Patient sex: F
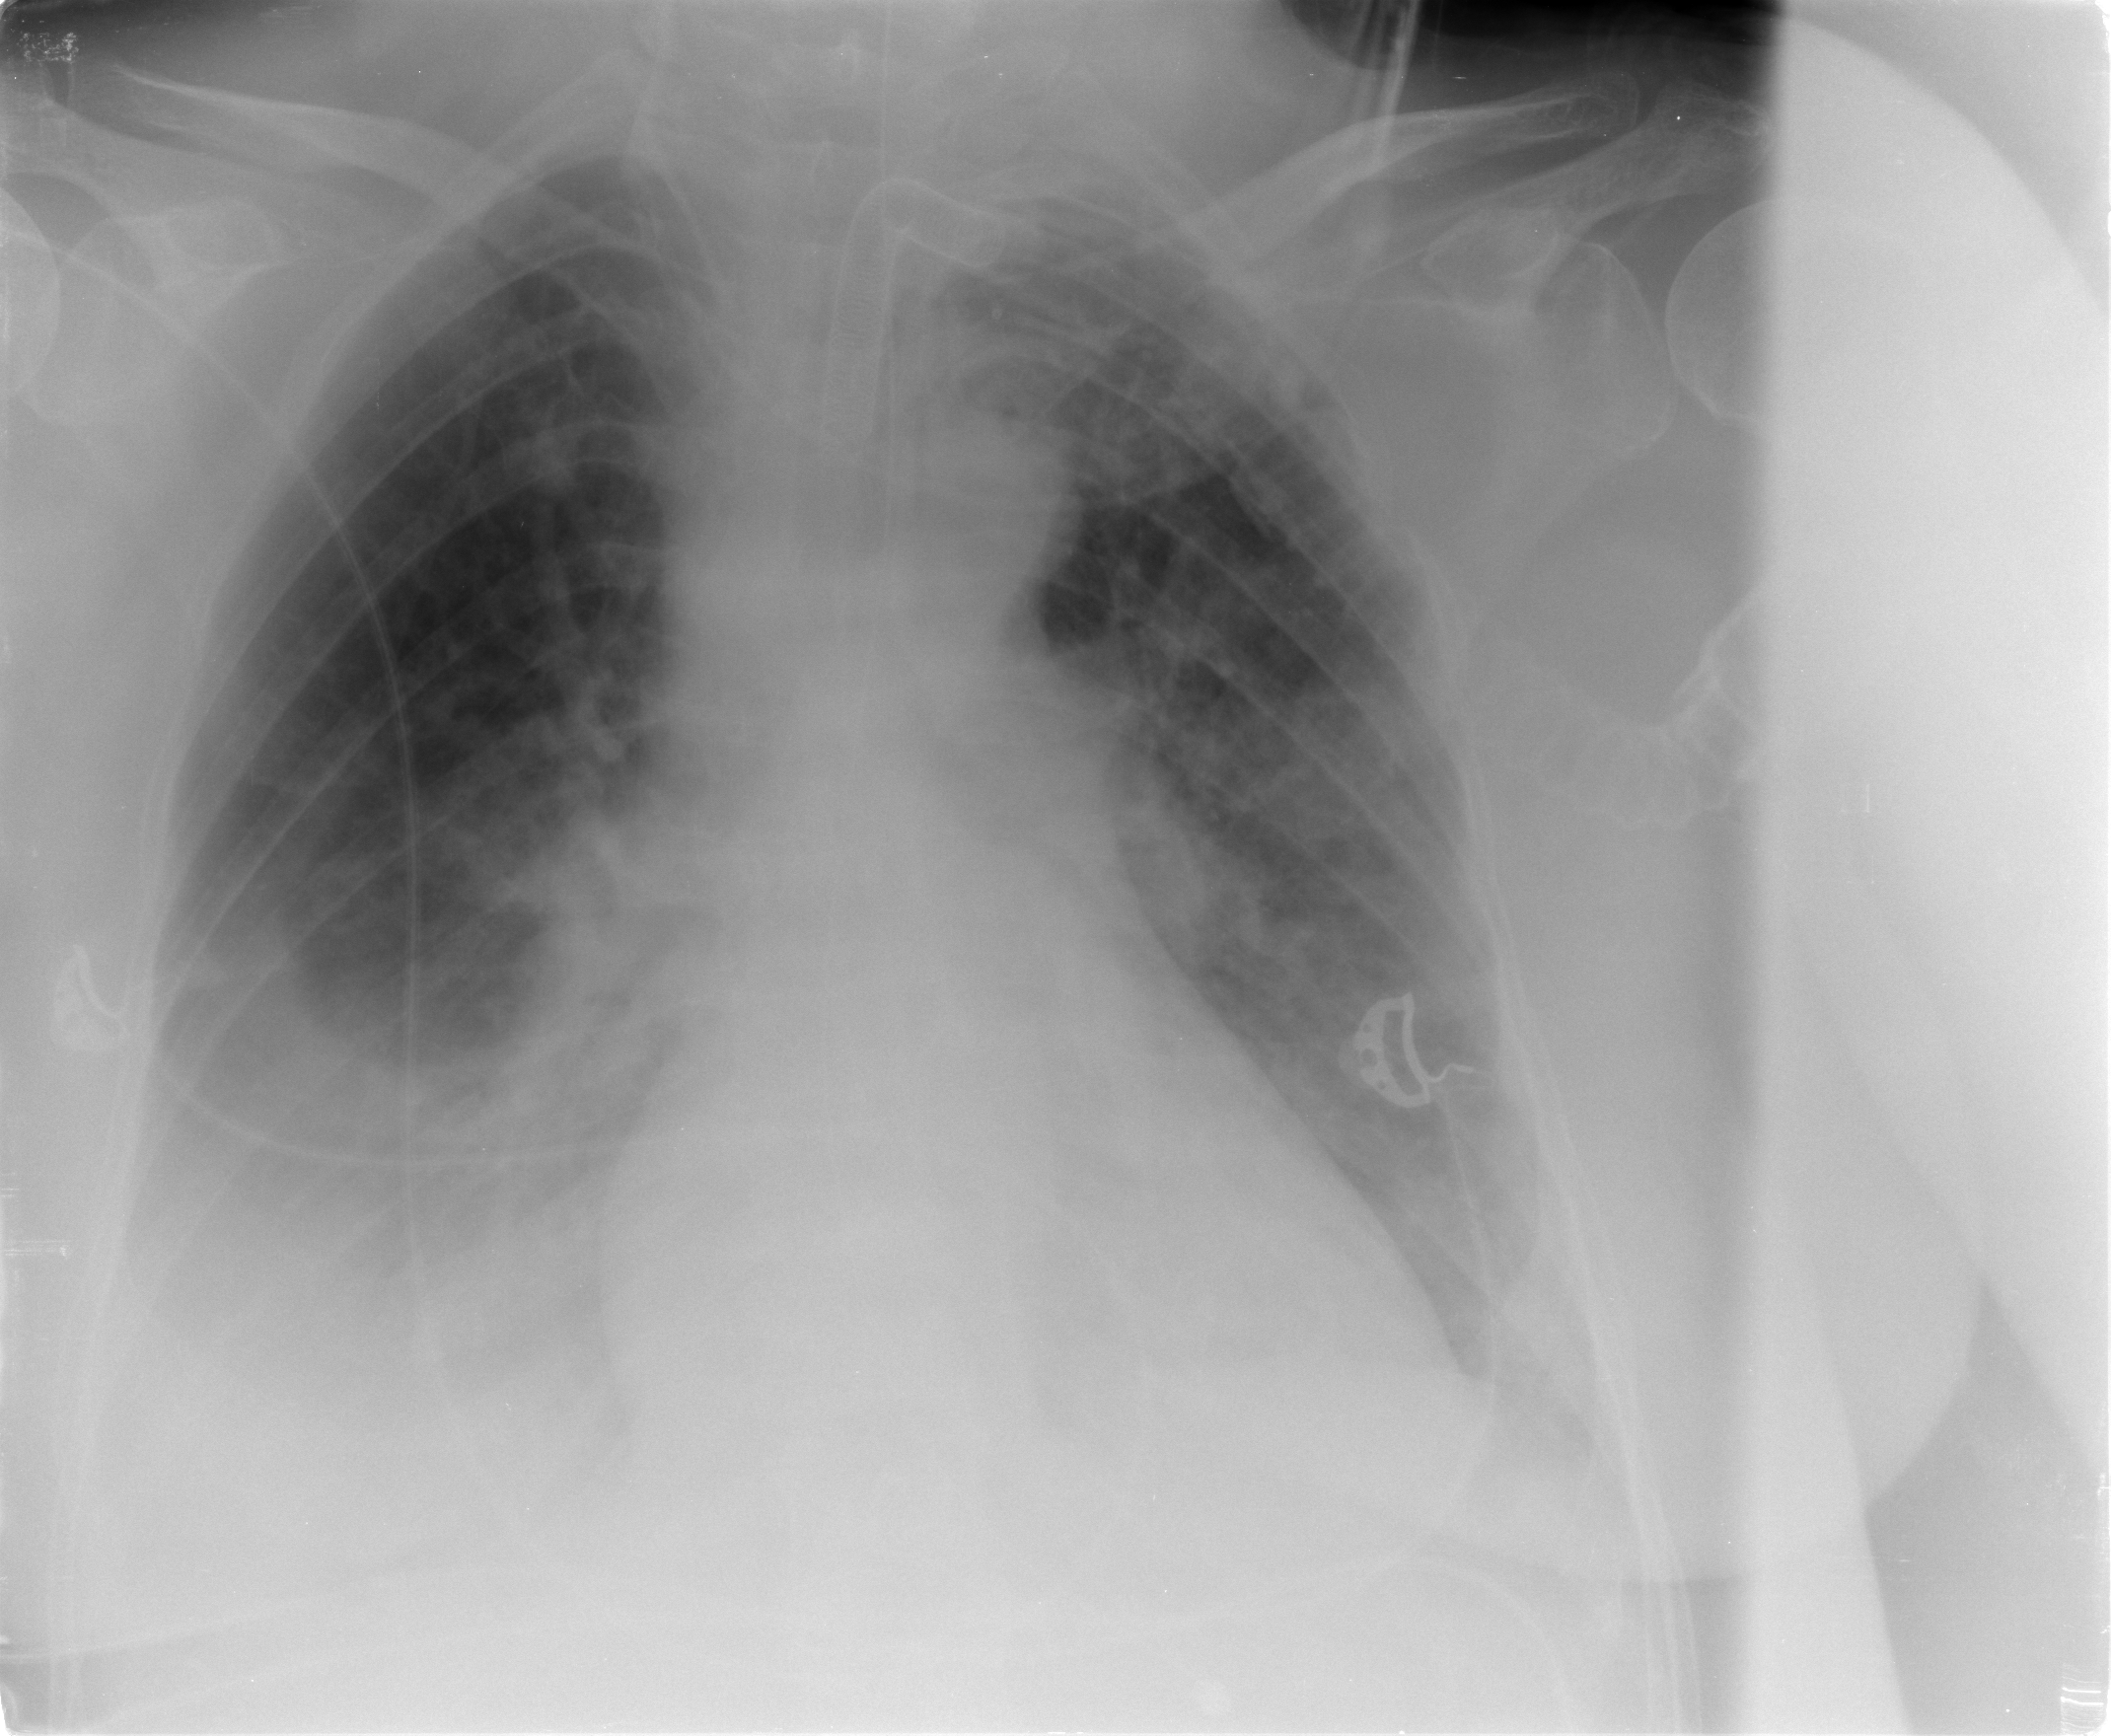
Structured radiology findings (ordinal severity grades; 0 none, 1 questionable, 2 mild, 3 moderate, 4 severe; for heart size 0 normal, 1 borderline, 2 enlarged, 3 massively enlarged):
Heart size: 1
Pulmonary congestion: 2
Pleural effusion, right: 2
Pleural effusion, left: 1
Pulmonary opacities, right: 0
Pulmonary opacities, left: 0
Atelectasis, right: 0
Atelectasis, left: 0